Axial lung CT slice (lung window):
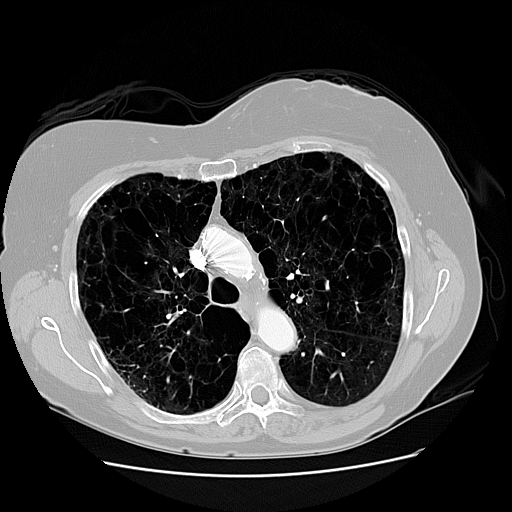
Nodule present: no